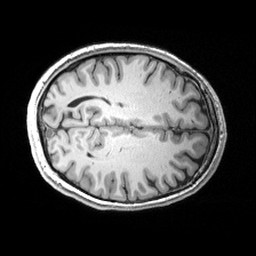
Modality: T1w
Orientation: axial
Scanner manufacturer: siemens
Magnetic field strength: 3 T
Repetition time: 2.53 s
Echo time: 0.00299 s